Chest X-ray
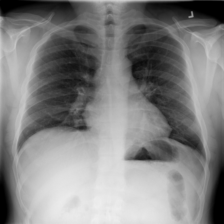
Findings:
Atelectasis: negative
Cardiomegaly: negative
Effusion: negative
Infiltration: negative
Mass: negative
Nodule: negative
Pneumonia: negative
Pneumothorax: negative
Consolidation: negative
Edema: negative
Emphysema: negative
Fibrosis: negative
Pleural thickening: negative
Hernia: negative